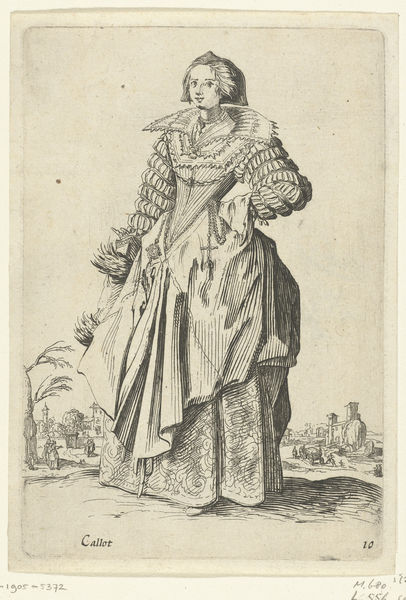
Titel: Dame met mutsje, rozenkrans en mof, van voren gezien, naar links
Künstler: Jacques Callot
Standort: Amsterdam
Institution: Rijksmuseum
Schlagwörter: village, femme, arbre, robe, dessin, train, croix, chaussure, 10, callot